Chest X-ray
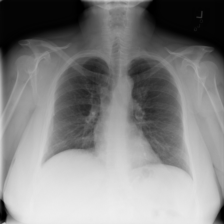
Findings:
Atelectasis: negative
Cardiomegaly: negative
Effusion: negative
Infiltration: negative
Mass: negative
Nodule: negative
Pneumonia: negative
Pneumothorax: negative
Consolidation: negative
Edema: negative
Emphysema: negative
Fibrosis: negative
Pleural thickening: negative
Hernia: negative